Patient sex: F
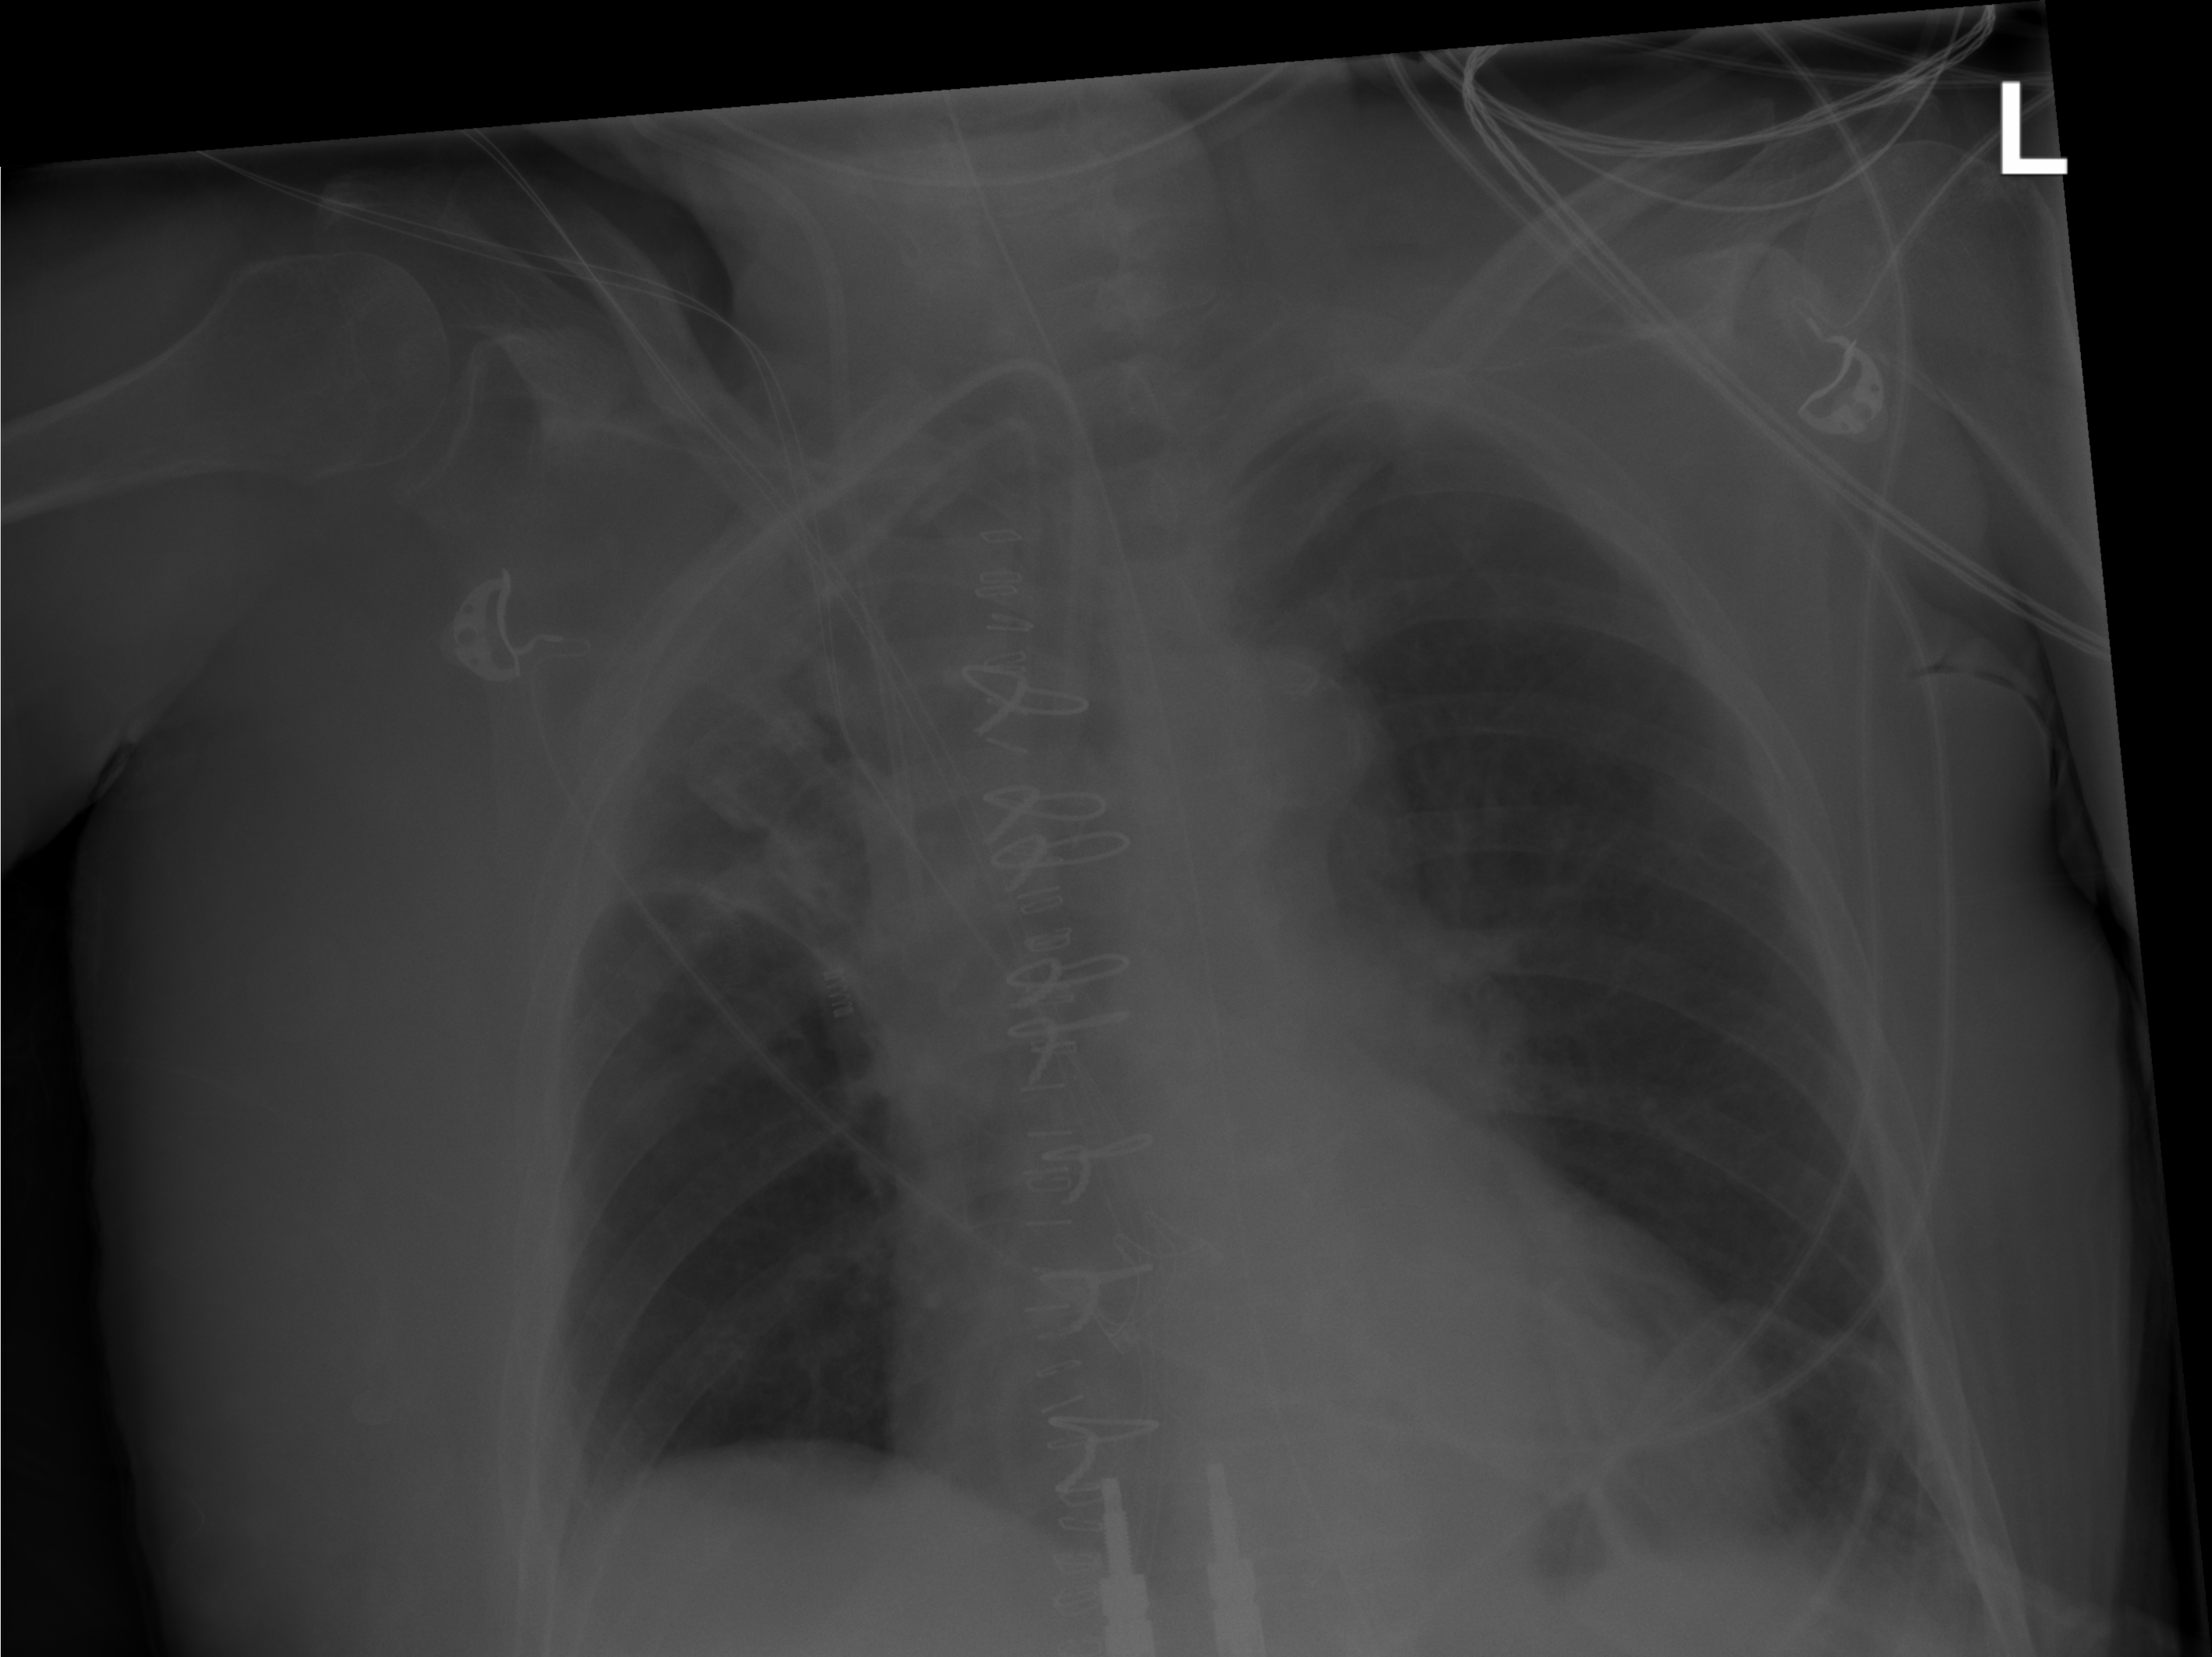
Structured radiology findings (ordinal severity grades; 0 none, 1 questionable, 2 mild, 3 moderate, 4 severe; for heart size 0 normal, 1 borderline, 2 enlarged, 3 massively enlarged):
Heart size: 1
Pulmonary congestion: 1
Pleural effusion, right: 0
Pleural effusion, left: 1
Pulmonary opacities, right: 0
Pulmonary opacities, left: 0
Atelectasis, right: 2
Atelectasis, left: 0